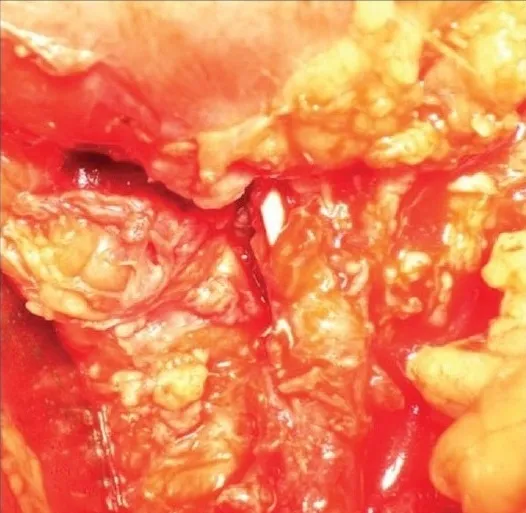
Suturing of a graft over a stent with omental pedicle.
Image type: medical_photograph (other_medical_photograph)